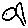
Label: fish